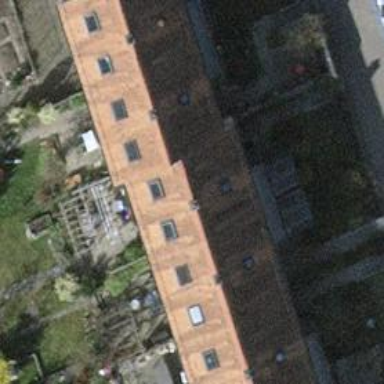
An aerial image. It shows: Terrace-style building with gabled roof.